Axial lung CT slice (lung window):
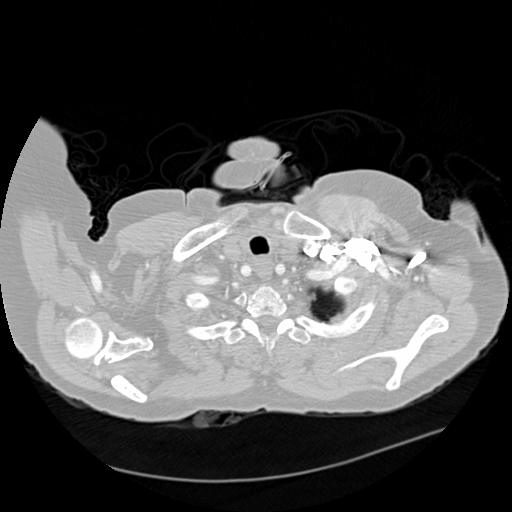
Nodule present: no